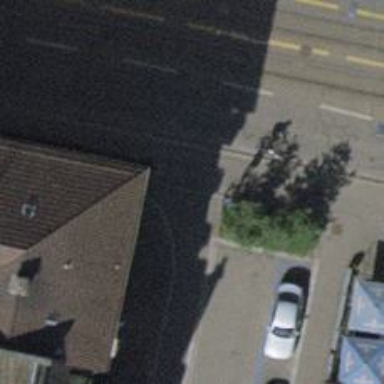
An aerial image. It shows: Bollard barrier.